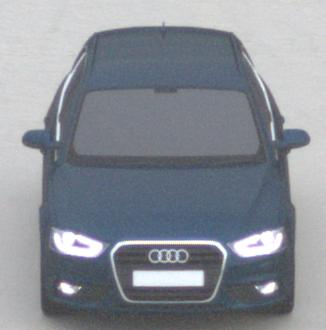
Make: Audi
Model: A4 Avant 1.8 TFSI
Detailed model: A4 (B8) Avant
Model produced from: 2012/02
Model produced until: 2015/04
Doors: 5
Color: blue
Road condition: dry road
Daytime: midday
Contrast: low contrast